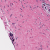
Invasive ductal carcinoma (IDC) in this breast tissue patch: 0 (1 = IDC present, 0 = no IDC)